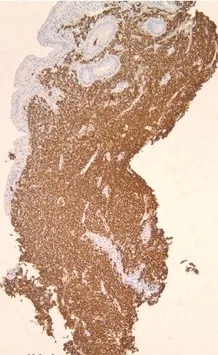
CD20 immunostain of the patient's small bowel biopsy consistent with DLBCL.
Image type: pathology (immunostaining)